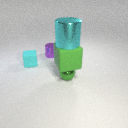
small green metal sphere to the right of small purple metal cylinder